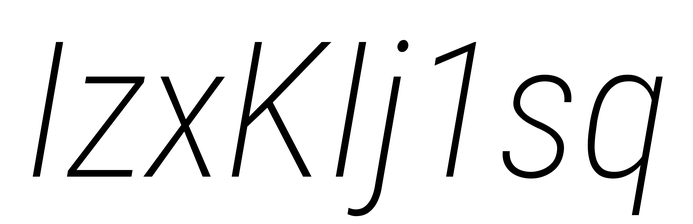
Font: Roboto-Italic_Condensed_ExtraLight_Italic